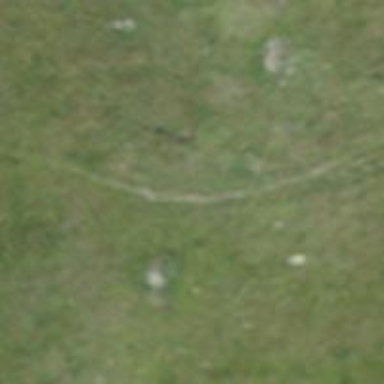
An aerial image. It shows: Path.